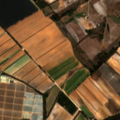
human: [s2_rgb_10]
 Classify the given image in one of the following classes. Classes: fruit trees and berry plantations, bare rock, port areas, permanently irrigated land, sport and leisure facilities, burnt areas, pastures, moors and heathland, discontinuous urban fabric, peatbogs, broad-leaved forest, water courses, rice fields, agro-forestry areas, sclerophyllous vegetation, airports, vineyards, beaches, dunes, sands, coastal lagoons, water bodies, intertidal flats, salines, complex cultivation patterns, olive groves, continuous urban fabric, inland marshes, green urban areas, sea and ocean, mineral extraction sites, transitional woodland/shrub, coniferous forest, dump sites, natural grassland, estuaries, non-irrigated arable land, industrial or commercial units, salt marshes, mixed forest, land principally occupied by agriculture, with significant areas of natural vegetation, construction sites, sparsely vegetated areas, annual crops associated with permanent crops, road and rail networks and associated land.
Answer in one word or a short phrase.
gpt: non-irrigated arable land, permanently irrigated land, complex cultivation patterns